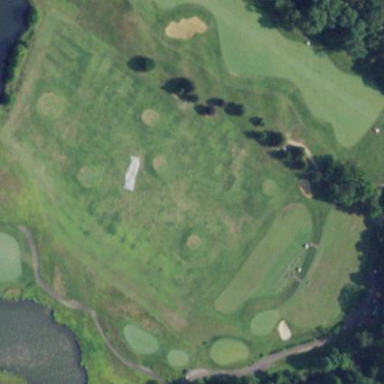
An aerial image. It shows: Rough area on grassy golf course.